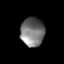
Tissue: skin
Cell type: Epithelial cells
Senescence score: 0.2164
Nuclear area (px): 668
Mean DAPI intensity: 118.433